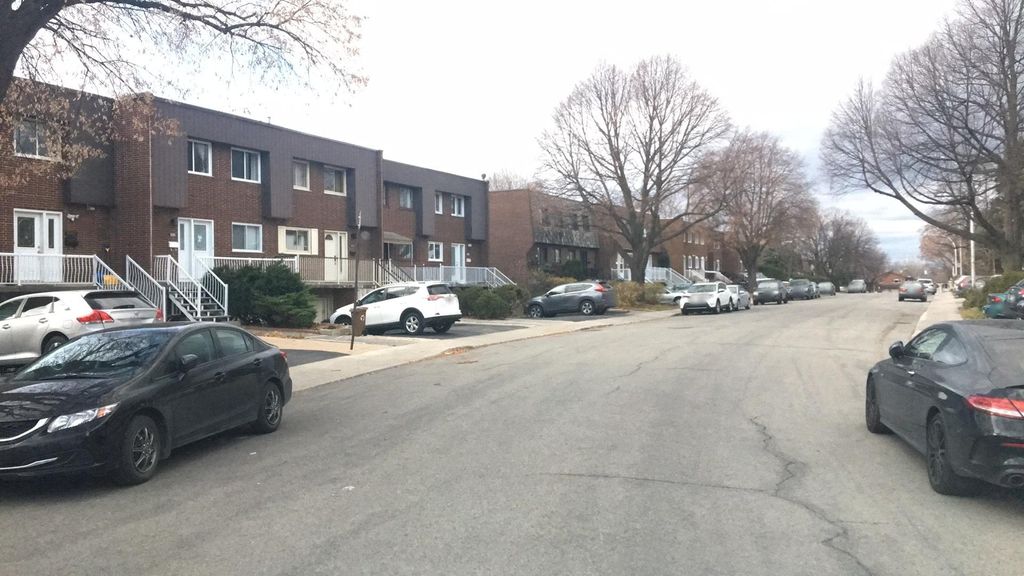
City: montreal